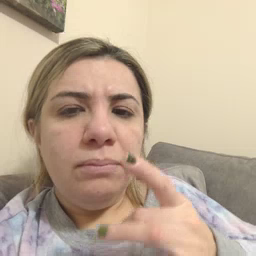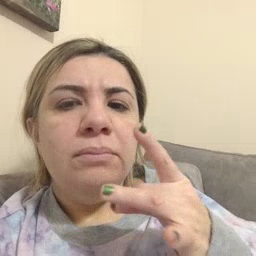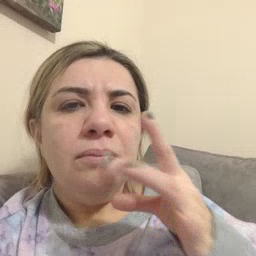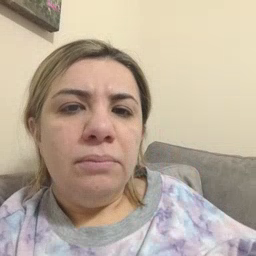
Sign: snack